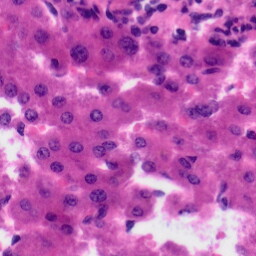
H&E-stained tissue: Liver